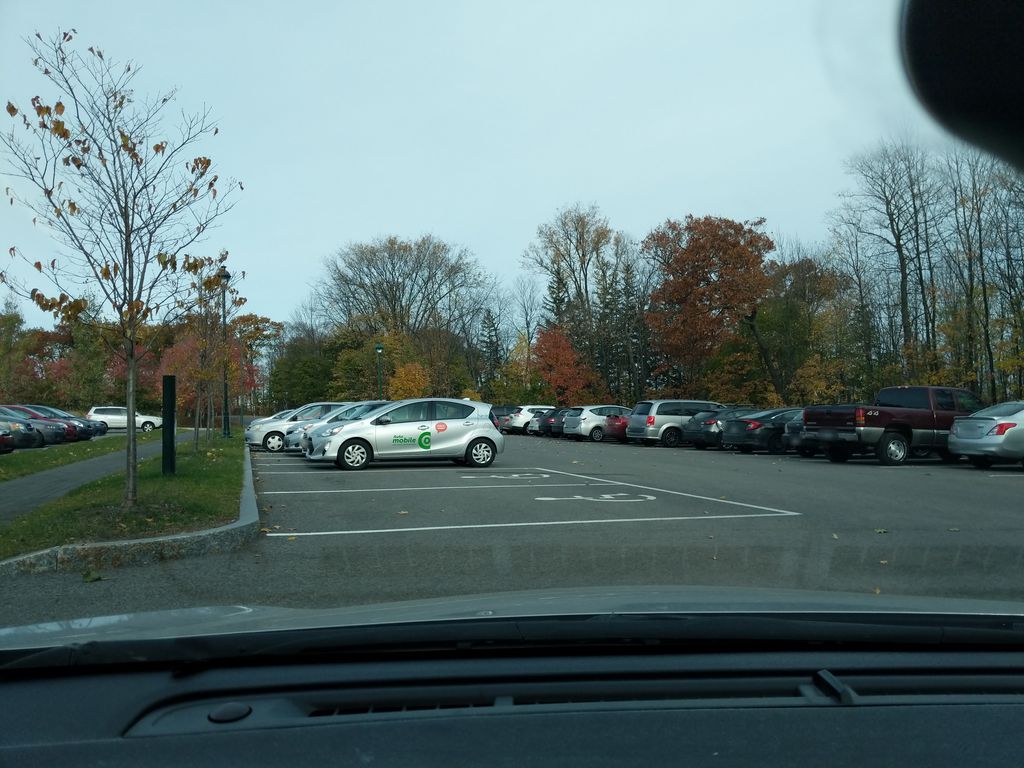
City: quebec_city